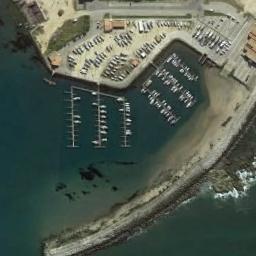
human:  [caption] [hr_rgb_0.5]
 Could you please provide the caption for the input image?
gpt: The harbor area is irregular .

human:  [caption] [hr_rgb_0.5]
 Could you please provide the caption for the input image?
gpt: The harbor has lots of neatly docked boats and some containers are on the shore .

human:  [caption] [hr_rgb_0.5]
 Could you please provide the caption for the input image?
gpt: Many ships are in the harbor .

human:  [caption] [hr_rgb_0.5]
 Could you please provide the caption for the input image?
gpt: Many ships moored on the sea next to the harbor next to the parking lot .

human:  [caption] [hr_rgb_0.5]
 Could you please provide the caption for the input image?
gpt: There are many ships at the harbor with a parking lot with many cars .